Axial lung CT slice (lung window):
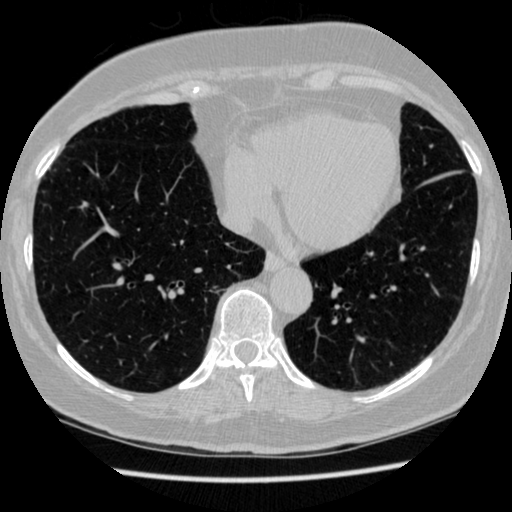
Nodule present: no